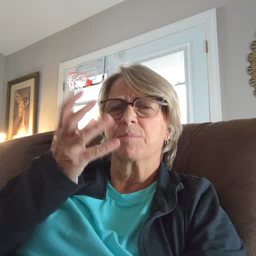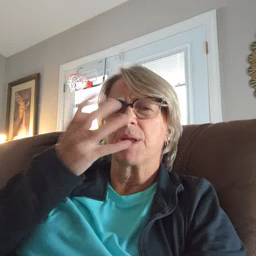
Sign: mad